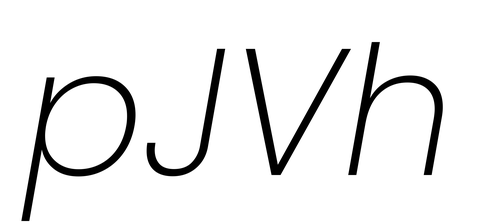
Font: Poppins-ExtraLightItalic